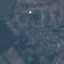
Label: Residential